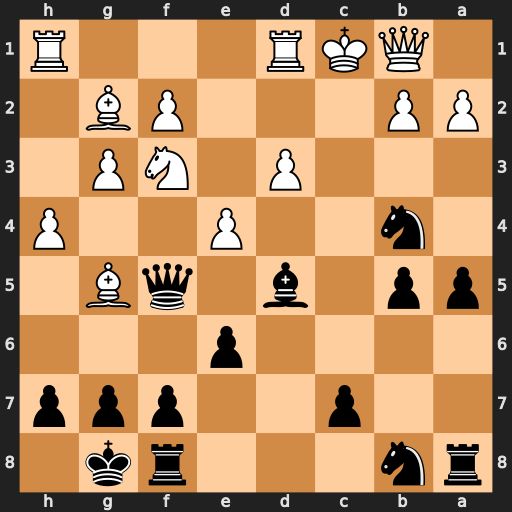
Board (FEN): rn3rk1/2p2ppp/4p3/pp1b1qB1/1n2P2P/3P1NP1/PP3PB1/1QKR3R
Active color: b
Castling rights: -
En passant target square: -
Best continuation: Bxe4 dxe4 Qc5+ Kd2 Qxf2+